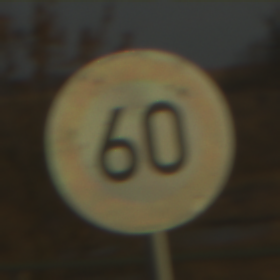
Verkehrszeichen: Geschwindigkeit60
Umgebung: Outdoor, RoadRail
Tageszeit: SunriseSunset
Wetter: PartlyCloudy
Licht: Natural
Jahreszeit: NotSpecified
Kontrast: HighContrast